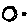
Label: sun